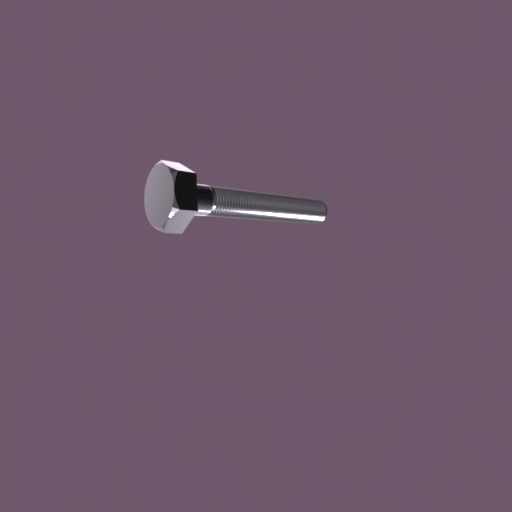
Label: bolt